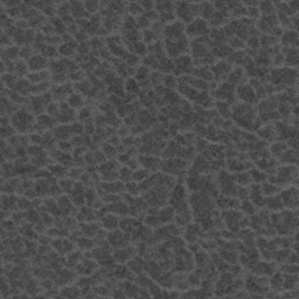
Label: frost